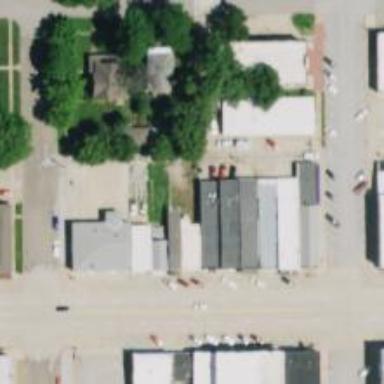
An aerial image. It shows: Post office.